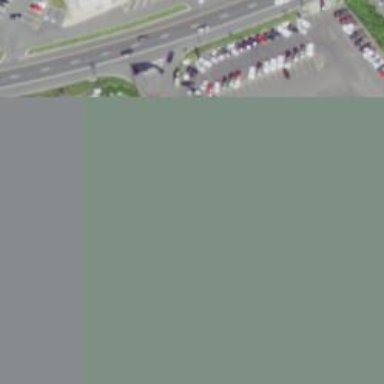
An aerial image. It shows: Commercial building with car shop.